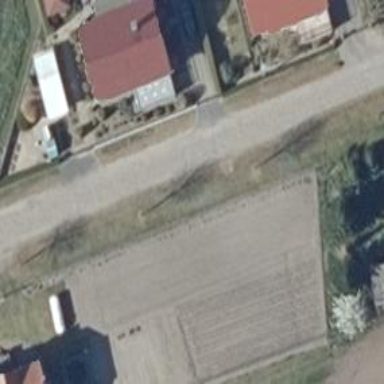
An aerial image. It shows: Residential road.